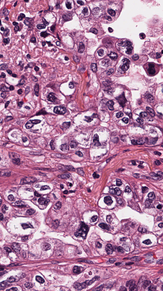
Tumor epithelial tissue: yes
Tumor-associated stroma tissue: yes
Normal tissue: no